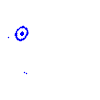
Particle: kaon